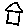
Label: house